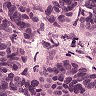
Metastatic tissue present: yes